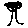
Label: tree